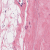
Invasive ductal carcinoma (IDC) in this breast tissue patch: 0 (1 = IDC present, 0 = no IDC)